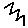
Label: zigzag